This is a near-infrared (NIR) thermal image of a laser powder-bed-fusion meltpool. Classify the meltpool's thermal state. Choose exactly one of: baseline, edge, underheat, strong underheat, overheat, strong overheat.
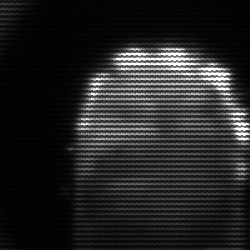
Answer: baseline